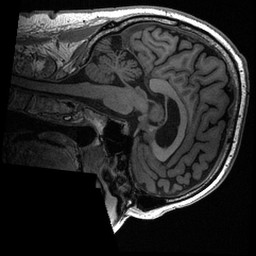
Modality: T1w
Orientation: sagittal
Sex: male
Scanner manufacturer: ge
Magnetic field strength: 3 T
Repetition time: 0.0064 s
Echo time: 0.00281 s